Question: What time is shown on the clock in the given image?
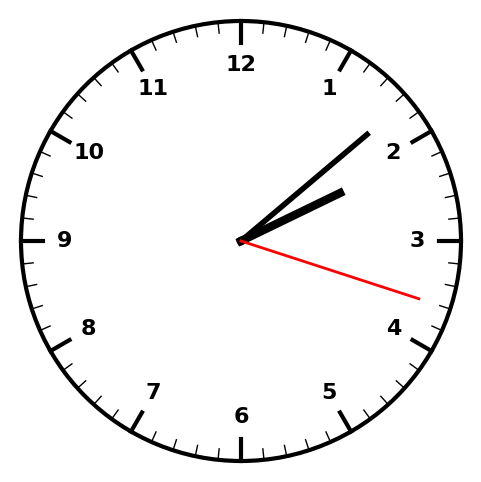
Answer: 02:08:18